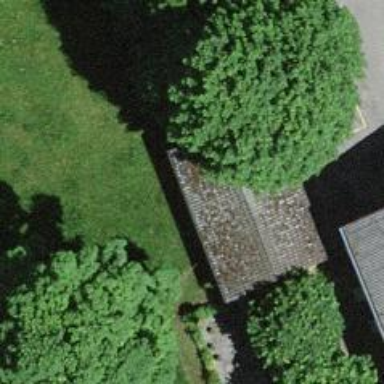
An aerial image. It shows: Garage.